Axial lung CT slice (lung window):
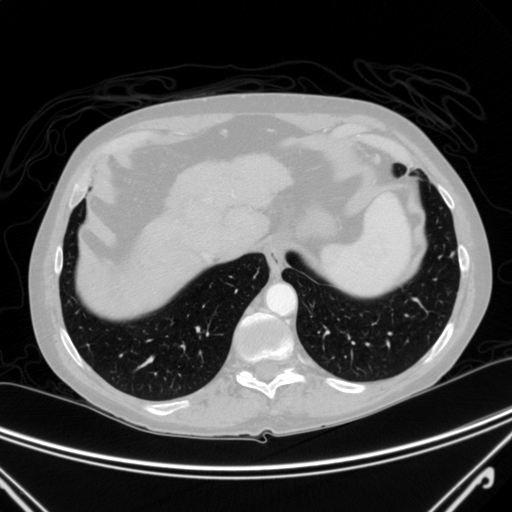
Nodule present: no